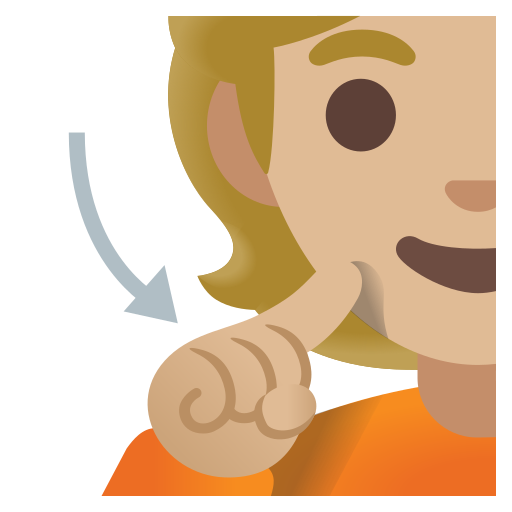
Emoji: 🧏🏼